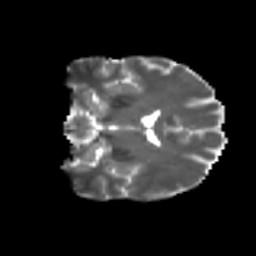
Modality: T2w
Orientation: coronal
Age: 36
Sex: female
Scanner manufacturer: ge
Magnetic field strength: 3 T
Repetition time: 7.8 s
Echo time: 0.0606 s